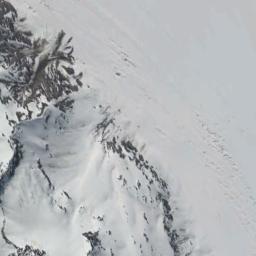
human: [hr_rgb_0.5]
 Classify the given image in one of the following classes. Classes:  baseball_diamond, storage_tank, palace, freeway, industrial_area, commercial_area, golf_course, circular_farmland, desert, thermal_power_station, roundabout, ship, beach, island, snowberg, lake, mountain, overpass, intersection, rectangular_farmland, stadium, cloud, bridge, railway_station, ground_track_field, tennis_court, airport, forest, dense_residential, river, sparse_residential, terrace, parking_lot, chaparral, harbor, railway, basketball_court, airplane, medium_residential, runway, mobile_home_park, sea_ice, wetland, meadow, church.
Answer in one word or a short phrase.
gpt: snowberg